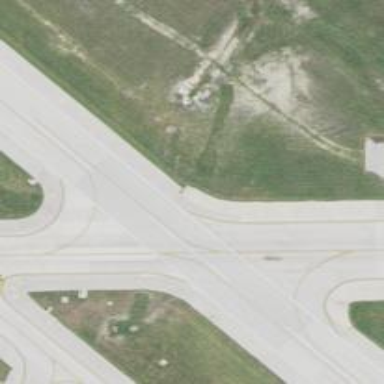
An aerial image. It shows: Image of taxiway at airport.